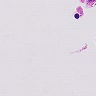
Metastatic tissue present: no